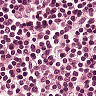
Metastatic tissue present: no